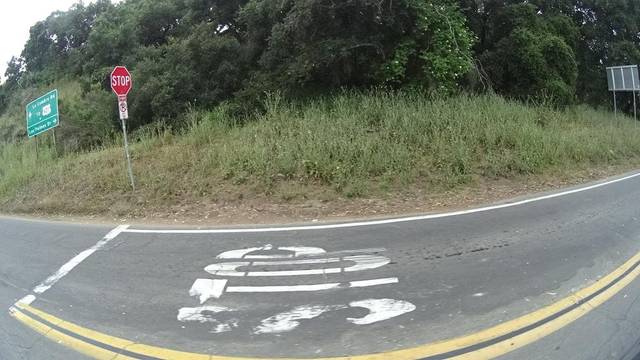
Region: United States
Coordinates: 34.436, -119.754